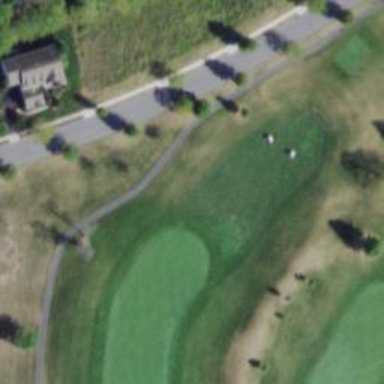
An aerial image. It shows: View of golf hole.